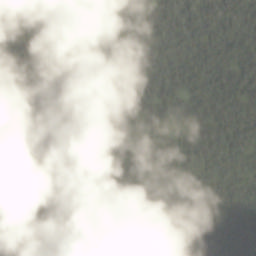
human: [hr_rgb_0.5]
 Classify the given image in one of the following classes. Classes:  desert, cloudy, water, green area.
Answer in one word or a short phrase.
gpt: cloudy